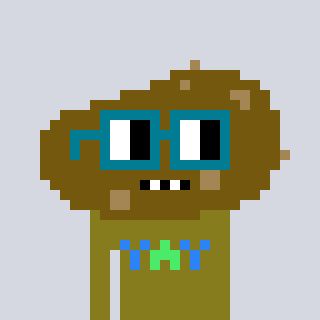
a pixel art character with square dark green glasses, a potato-shaped head and a gunk-colored body on a cool background